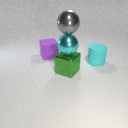
large cyan metal sphere below large gray metal sphere